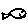
Label: fish